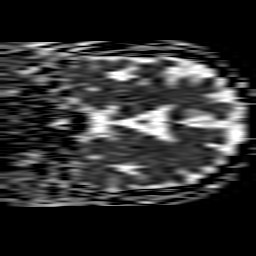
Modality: ADC
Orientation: coronal
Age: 74
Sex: male
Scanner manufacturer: philips
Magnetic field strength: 1.5 T
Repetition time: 3.646 s
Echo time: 0.09255 s